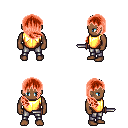
a pixel art fantasy rpg character, male body template, human, dark skin, gold chest armor, metal pants, red right-swept hairstyle, dagger, four views (front, back, left, right), 2x2 character sprite sheet, small pixel art, hard edges, no anti-aliasing